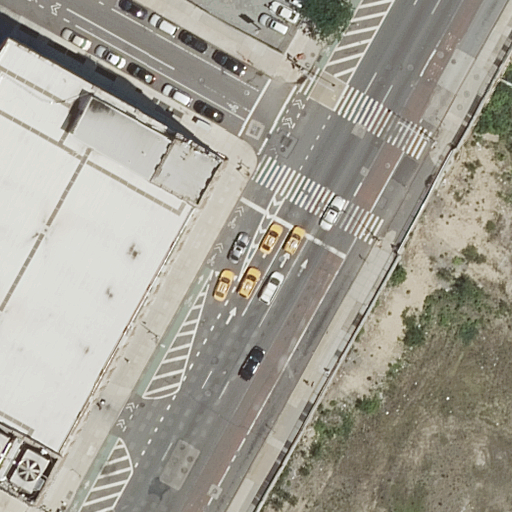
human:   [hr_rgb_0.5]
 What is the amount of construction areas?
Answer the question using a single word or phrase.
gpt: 0

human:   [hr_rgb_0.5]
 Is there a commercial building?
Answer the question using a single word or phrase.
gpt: no

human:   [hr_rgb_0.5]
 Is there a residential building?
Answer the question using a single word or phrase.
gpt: yes

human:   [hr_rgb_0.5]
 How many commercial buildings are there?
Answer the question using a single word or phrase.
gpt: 0

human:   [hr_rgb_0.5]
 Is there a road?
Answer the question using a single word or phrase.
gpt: yes

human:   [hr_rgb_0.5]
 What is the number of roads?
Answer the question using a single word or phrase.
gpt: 17

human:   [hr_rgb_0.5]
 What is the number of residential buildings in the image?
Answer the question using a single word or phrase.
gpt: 1

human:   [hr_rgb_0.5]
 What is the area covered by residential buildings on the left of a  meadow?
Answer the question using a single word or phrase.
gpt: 0m2

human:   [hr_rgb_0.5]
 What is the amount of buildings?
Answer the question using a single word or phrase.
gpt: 1

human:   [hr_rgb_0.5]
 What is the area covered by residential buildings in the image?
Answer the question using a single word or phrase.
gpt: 2278m2

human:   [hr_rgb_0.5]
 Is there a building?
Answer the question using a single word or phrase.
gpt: yes

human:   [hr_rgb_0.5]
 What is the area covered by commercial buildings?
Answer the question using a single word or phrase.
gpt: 0m2

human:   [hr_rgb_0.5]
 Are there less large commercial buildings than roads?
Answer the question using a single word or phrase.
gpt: yes

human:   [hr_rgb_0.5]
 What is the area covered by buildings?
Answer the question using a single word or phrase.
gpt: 2278m2

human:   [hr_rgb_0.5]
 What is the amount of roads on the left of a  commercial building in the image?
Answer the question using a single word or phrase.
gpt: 0

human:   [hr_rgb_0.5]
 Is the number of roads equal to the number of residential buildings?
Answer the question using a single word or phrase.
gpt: no

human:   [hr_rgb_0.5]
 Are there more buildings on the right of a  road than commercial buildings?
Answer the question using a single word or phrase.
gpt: no

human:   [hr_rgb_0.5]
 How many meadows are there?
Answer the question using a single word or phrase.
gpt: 0

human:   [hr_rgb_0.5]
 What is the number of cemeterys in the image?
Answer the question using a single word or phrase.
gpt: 0

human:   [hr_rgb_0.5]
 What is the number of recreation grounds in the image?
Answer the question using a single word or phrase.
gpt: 0

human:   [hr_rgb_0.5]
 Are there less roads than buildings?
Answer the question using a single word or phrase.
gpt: no

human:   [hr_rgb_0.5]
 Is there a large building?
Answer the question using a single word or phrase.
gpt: yes

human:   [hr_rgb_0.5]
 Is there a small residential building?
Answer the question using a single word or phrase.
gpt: no

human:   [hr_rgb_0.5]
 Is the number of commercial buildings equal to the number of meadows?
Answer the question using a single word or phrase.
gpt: yes

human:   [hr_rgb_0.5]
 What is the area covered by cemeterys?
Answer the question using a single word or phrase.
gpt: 0m2

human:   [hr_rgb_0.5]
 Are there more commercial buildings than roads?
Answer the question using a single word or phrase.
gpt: no

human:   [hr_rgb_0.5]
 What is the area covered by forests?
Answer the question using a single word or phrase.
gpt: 0m2

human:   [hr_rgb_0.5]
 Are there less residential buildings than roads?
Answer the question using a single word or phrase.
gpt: yes

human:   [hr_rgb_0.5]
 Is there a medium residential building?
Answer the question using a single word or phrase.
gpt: no

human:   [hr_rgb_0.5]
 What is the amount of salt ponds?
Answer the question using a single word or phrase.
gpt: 0

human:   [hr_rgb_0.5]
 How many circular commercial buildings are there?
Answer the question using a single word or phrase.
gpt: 0

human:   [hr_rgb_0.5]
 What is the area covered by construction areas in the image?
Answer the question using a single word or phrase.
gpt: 0m2

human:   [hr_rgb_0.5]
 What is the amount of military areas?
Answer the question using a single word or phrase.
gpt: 0

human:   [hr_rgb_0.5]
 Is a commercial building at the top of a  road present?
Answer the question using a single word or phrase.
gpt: no

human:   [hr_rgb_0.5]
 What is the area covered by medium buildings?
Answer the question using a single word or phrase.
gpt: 0m2

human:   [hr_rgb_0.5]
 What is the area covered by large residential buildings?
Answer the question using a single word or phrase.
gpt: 2278m2

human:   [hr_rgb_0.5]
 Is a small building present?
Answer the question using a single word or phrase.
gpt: no

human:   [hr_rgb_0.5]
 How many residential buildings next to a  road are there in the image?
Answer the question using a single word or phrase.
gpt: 1

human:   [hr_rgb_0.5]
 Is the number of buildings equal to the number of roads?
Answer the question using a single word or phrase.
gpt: no

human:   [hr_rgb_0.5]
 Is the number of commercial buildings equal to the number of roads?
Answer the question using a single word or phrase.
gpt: no

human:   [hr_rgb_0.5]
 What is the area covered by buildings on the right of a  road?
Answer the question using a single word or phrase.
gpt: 0m2

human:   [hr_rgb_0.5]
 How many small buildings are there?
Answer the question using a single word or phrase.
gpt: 0

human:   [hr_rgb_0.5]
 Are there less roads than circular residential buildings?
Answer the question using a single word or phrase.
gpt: no

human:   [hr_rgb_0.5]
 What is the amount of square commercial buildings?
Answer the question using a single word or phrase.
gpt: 0

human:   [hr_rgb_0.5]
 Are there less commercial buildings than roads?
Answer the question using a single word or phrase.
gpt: yes

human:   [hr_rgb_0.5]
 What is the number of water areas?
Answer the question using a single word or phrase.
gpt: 0

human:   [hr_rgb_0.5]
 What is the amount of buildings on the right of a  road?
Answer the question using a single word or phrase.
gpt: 0

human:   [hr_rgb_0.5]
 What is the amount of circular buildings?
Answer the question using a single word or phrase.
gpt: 0

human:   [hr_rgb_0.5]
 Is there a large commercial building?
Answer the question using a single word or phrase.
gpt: no

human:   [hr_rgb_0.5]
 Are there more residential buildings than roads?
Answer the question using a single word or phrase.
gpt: no

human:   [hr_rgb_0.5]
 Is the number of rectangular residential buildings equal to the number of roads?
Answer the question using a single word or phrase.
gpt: no

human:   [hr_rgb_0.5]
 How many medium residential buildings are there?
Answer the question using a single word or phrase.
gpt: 0

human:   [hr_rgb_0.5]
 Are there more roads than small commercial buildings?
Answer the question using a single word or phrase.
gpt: yes

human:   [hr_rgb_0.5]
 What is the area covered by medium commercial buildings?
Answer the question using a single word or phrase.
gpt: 0m2

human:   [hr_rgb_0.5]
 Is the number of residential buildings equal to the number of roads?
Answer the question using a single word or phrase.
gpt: no

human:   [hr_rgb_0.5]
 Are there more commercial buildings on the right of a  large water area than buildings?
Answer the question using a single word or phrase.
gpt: no

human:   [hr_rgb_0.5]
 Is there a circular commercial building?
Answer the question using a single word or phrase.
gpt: no

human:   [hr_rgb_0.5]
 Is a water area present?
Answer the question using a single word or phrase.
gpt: no

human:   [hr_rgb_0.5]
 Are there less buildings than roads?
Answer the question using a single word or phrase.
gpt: yes

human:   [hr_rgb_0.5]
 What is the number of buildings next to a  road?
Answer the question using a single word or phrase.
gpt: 1

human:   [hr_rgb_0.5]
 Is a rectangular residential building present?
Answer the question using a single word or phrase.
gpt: no

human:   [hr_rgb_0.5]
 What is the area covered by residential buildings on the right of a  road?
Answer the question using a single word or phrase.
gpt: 0m2

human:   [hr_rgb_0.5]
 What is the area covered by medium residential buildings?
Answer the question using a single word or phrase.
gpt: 0m2

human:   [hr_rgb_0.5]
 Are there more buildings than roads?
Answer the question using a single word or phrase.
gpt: no